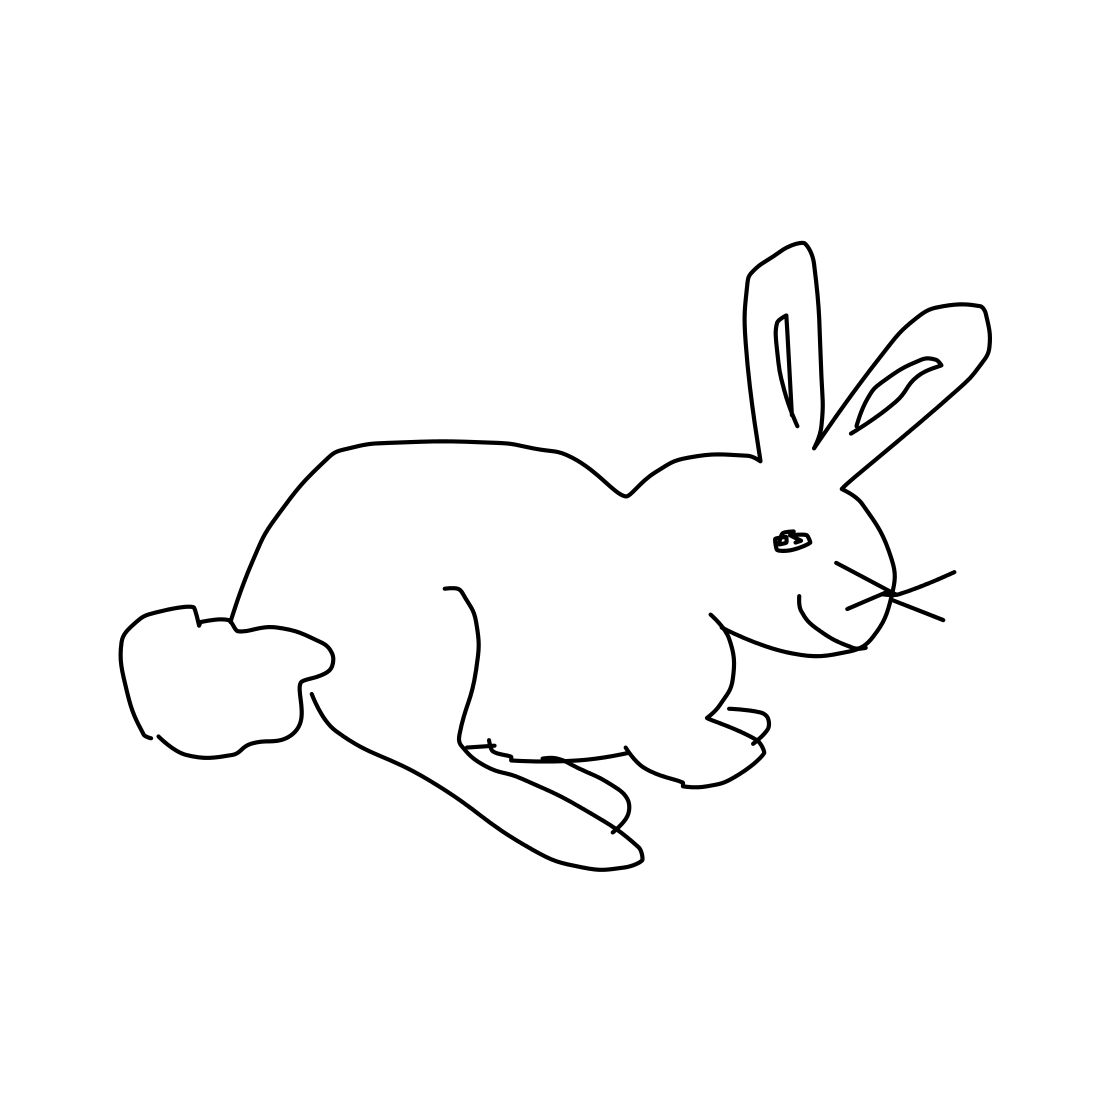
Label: rabbit